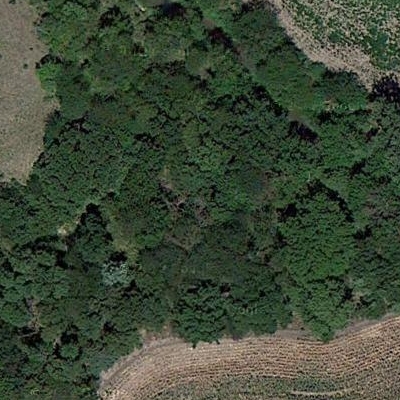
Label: Forest